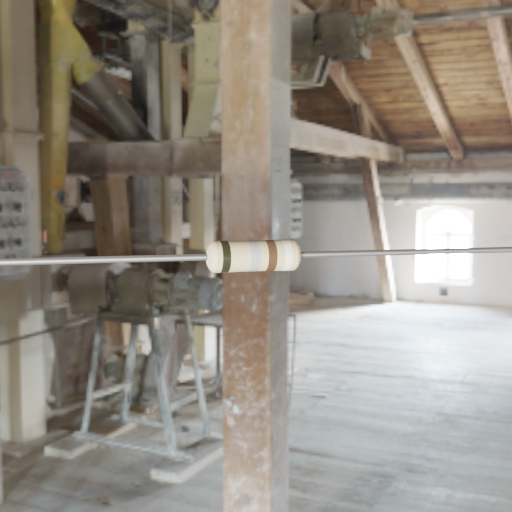
Resistor colour bands (in order): black, silver, brown, white